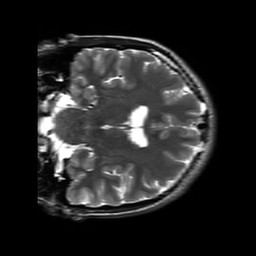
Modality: T2w
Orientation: coronal
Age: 21
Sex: male
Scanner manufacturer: siemens
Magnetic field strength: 3 T
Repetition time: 8.53 s
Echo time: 0.091 s